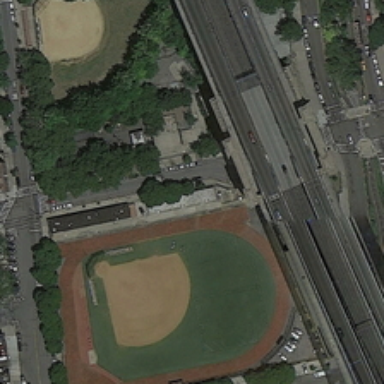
Two baseball fields surrounded by green trees respectively are near a road .